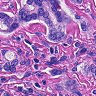
Metastatic tissue present: yes